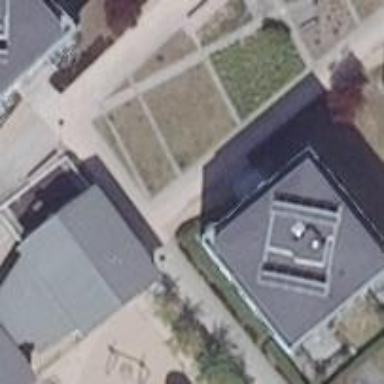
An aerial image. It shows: Kindergarten building.